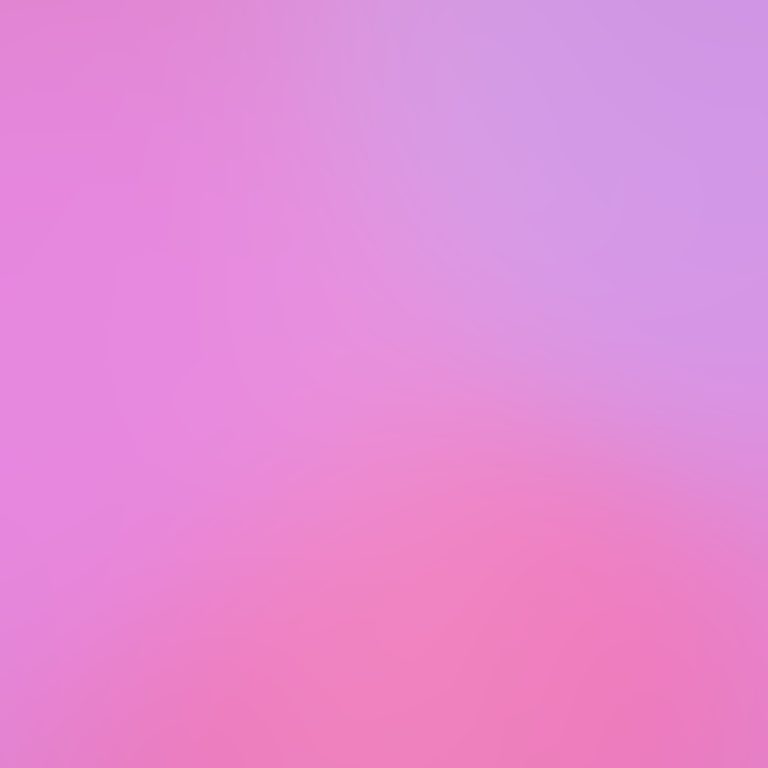
Abstract light effect, smooth gradient from soft pink to light purple, calm atmosphere, diffuse light, no room, no furniture, no objects.